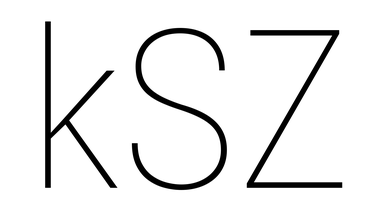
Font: Roboto_Condensed_Thin